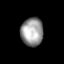
Tissue: lung
Cell type: Epithelial cells
Senescence score: 0.1649
Nuclear area (px): 621
Mean DAPI intensity: 153.341